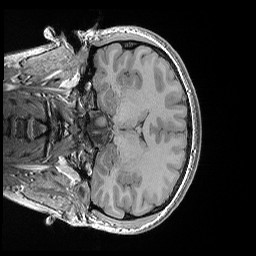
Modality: T1w
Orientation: coronal
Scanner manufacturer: siemens
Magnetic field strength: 3 T
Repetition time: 0.02 s
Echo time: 0.00492 s